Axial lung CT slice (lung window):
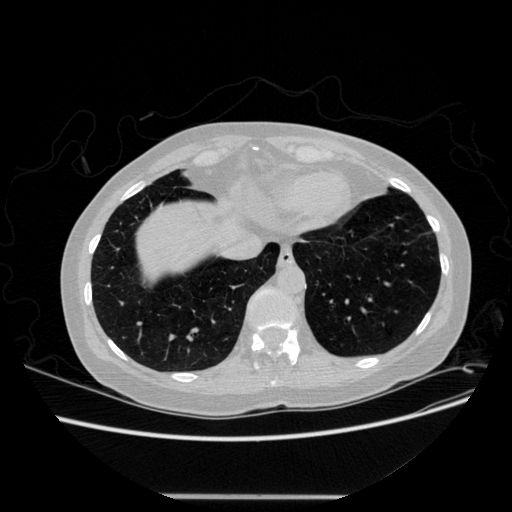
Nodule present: no